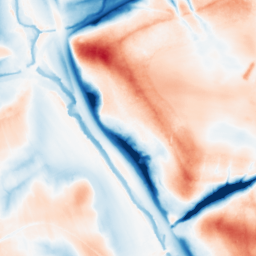
Category: multiscale
Decomposition family: dog_multiscale
Decomposition parameters: sigma_ratio: 2
n_scales: 5
base_sigma: 0.5
Upsampling method: sinc_blackman
Upsampling parameters: scale: 2
kernel_size: 8
Upsampling scale: 2